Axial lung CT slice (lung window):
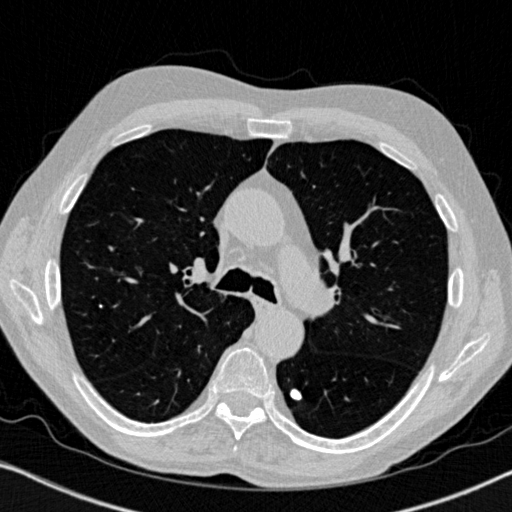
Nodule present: yes
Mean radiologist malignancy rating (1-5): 1